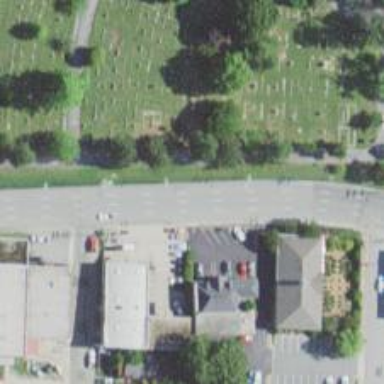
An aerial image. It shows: Primary highway with sidewalk on the left.